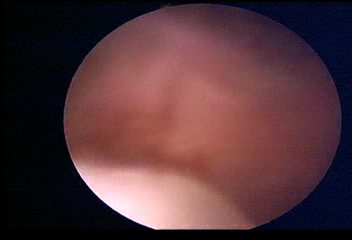
Modality: WLC
Class: Normal mucosa
Bladder cancer association: No